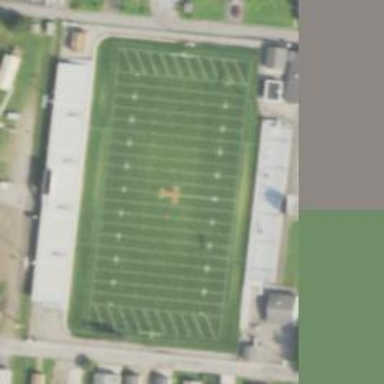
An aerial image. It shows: American football pitch.